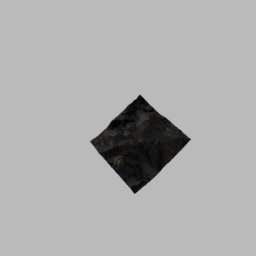
Label: nature